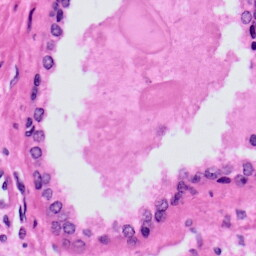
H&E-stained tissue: Prostate